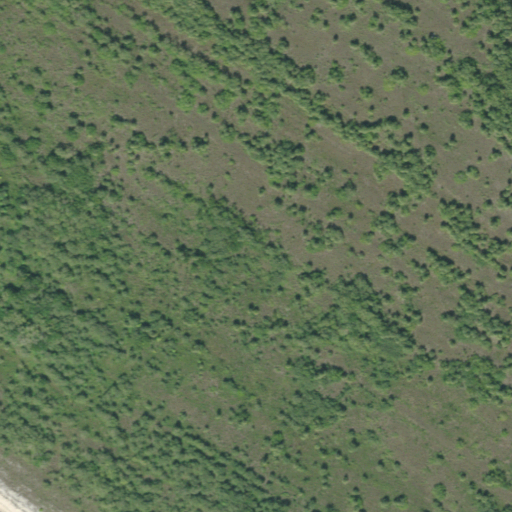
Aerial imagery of cape in Florida named Northwest Cape containing herbaceous wetlands, grassland, shrub, and barren land